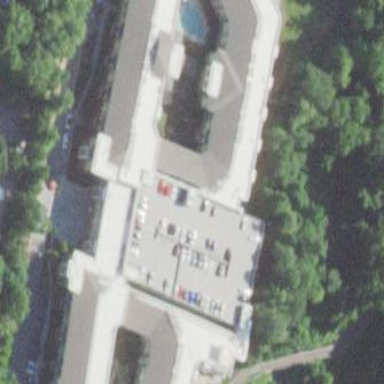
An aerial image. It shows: Multi-storey parking building.